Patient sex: M
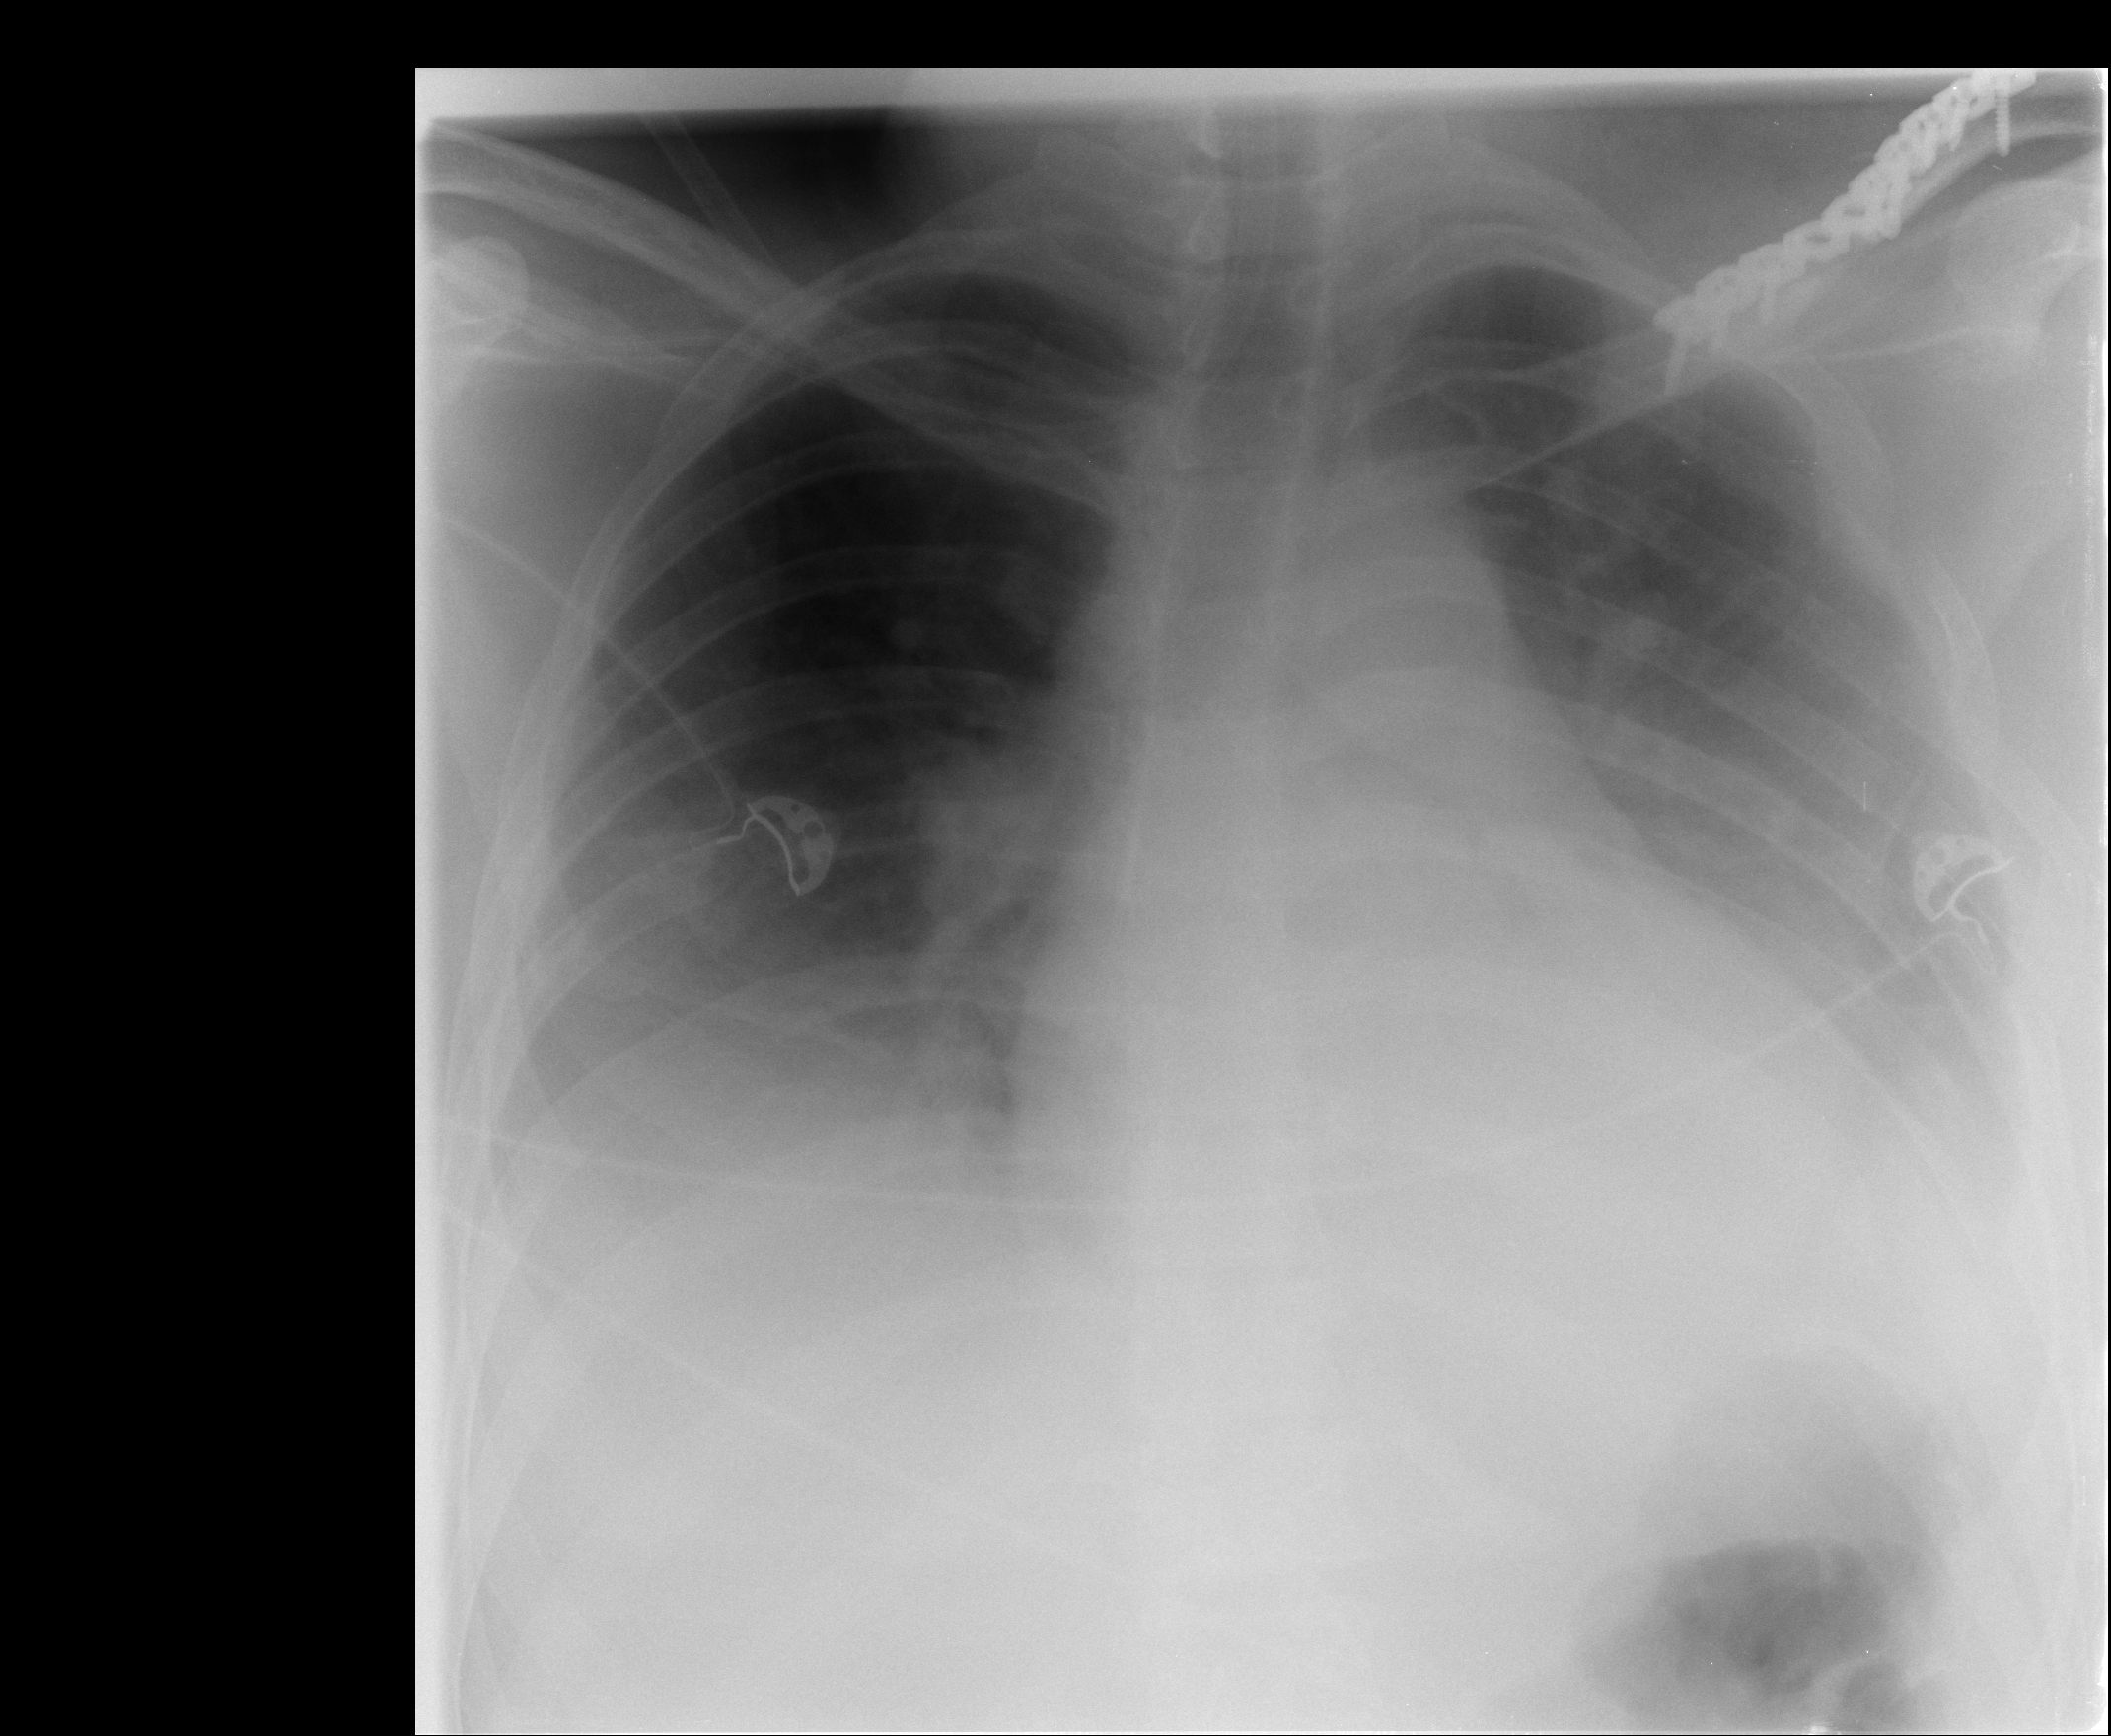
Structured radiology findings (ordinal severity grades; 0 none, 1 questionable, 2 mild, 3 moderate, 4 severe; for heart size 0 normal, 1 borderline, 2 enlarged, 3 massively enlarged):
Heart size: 0
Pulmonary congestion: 0
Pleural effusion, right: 3
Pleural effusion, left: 3
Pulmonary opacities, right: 0
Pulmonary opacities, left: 1
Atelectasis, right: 2
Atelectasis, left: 2